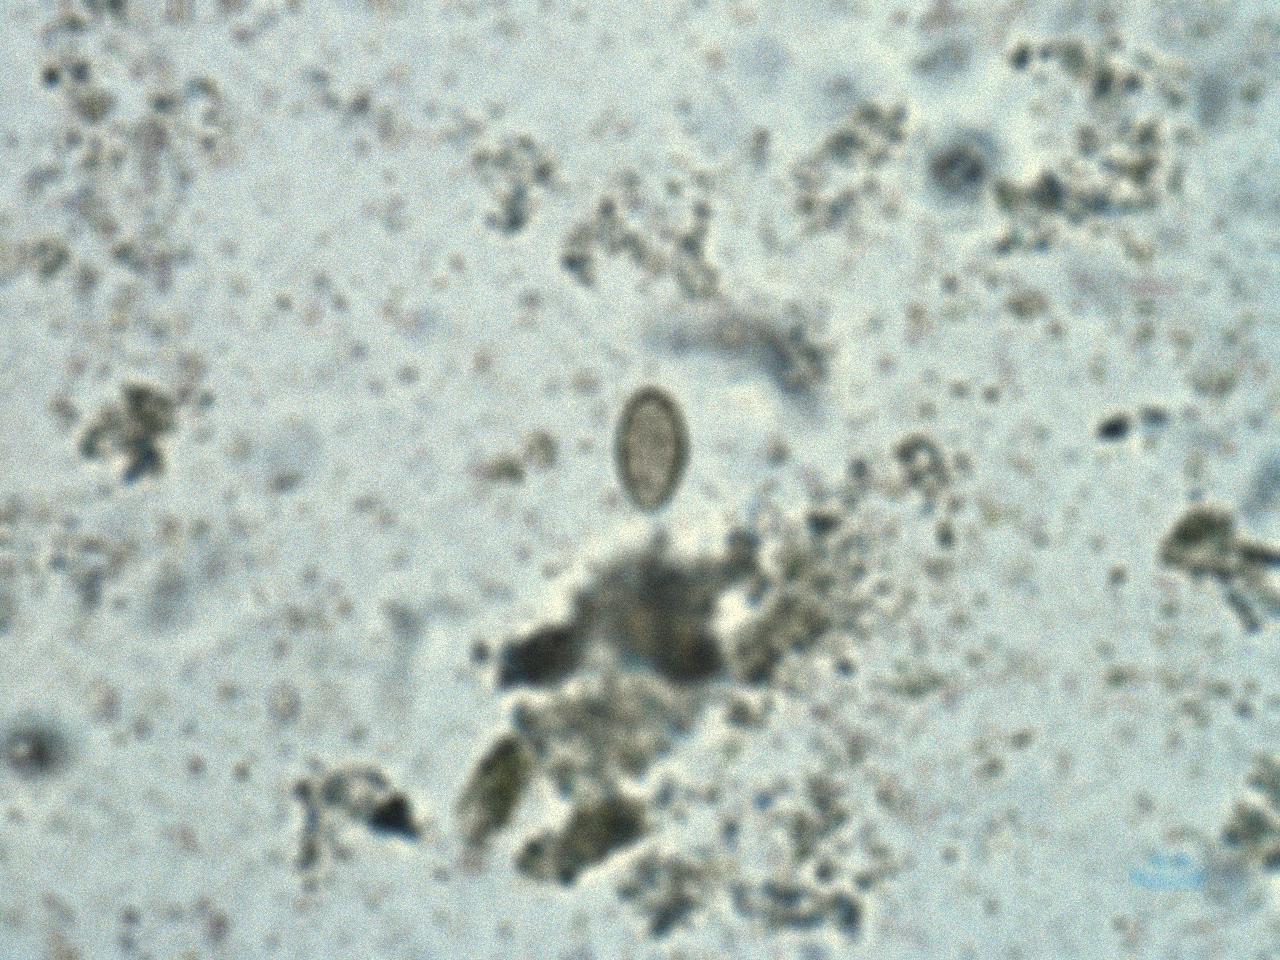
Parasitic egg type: Opisthorchis viverrine